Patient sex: M
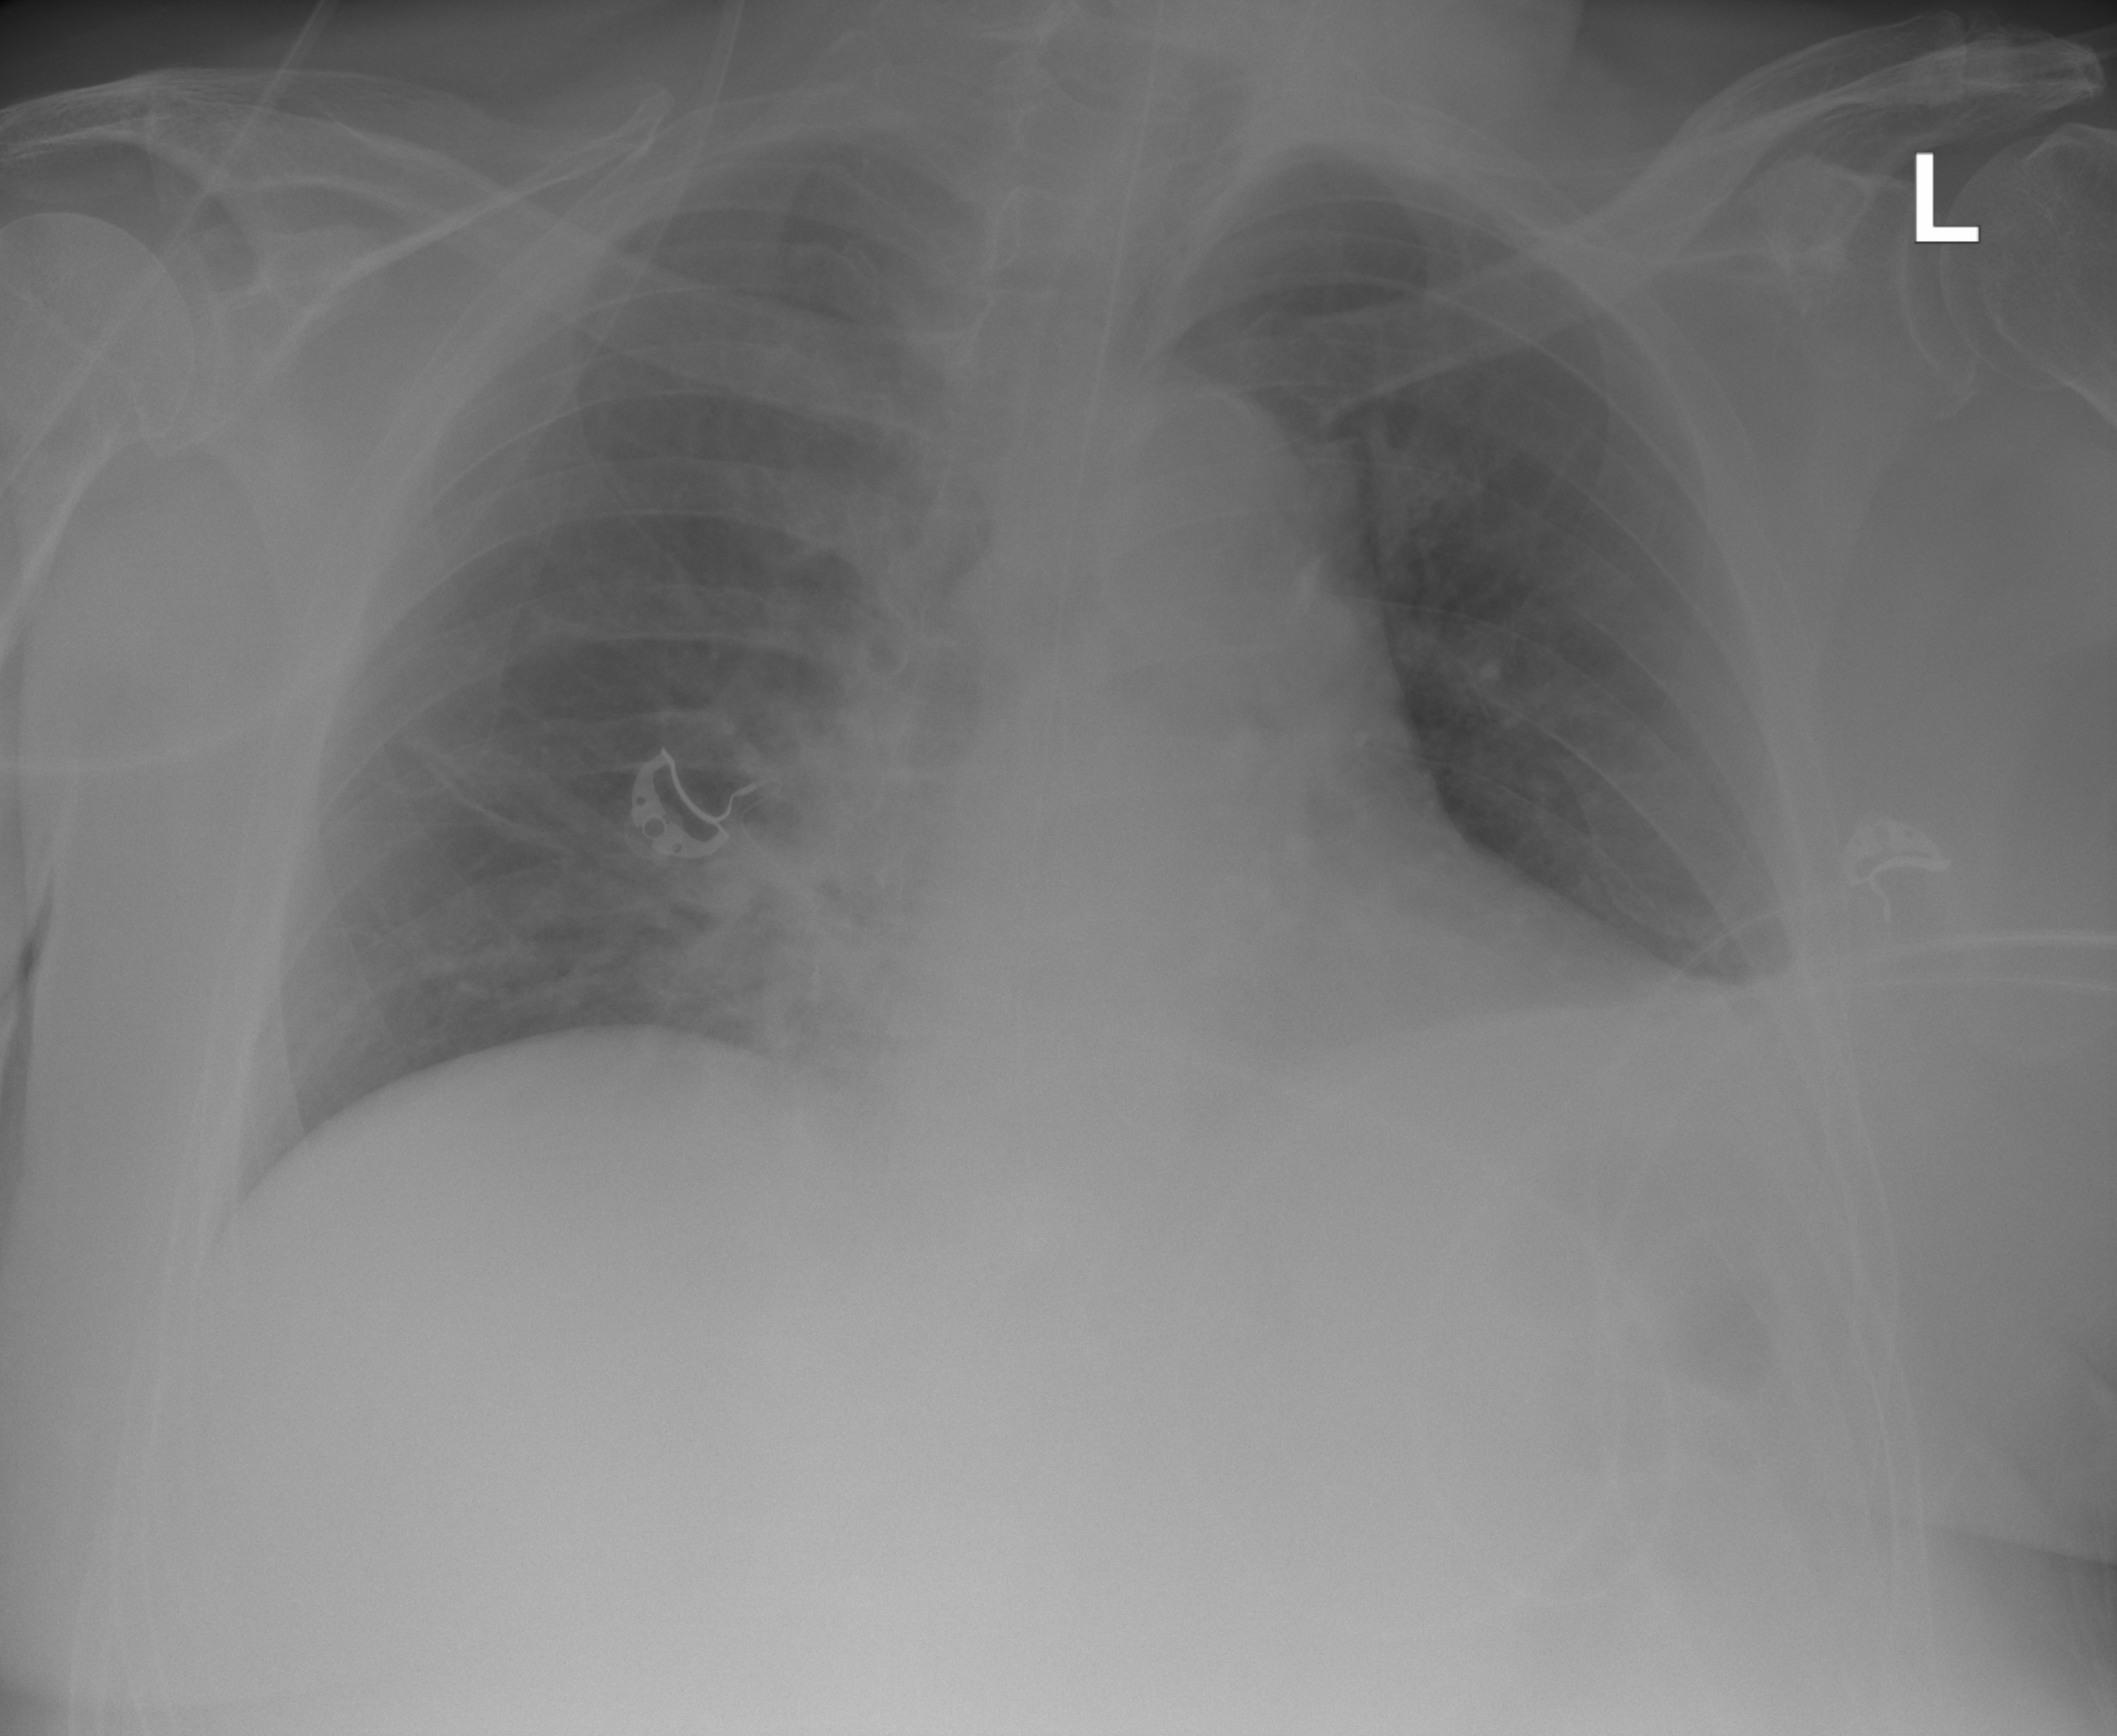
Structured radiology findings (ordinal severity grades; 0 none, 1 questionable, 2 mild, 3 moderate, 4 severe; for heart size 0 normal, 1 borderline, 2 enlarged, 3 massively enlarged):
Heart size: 2
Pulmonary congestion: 0
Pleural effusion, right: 0
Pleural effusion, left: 2
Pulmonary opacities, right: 0
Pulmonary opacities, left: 0
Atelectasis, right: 2
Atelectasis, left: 2